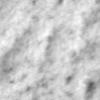
Label: no_change